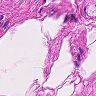
Metastatic tissue present: no